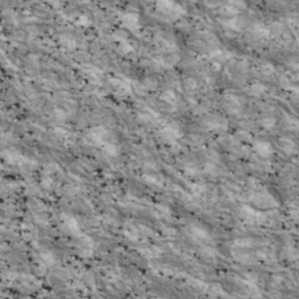
Label: non_frost